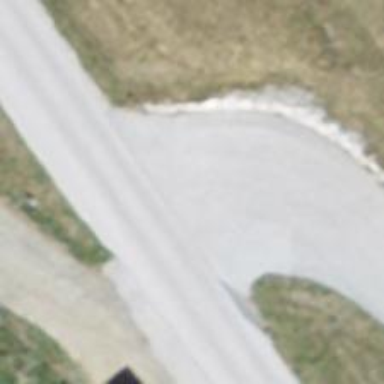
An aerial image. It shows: Road with "give way" sign.